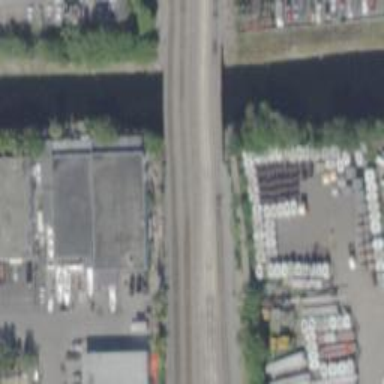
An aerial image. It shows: Railway bridge leading to rail yard.